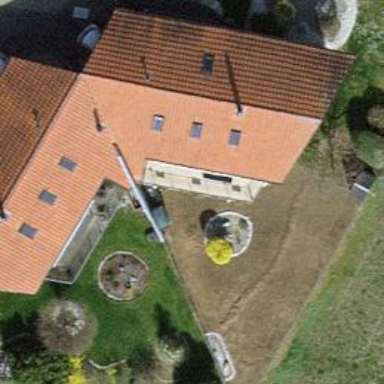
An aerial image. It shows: Semidetached house.